Question: I am trying to Compare 2 Brushes as you can see in the Picture. I have no Idea why its failing...

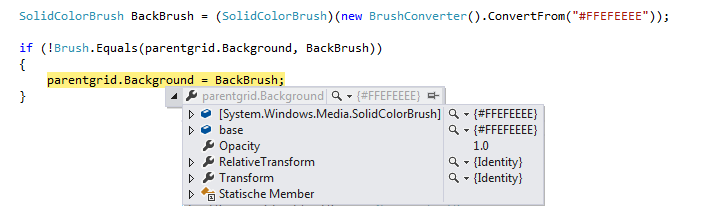
Answer: They won't be equal because it's doing a reference comparison and they are two different references in the heap with the same properties.
If you want to control object comparisons, you should implement the 'IEqualtable' interface. You can then say how the objects must be compared. In this case however, since 'SolidColorBrush' is a .NET class, we cannot implement 'IEquatable'. There are different options
1) Use an extension method on the 'SolidColorBrush' which compares a brush instance with another. Not a very good solution in this case though.
2) The best bet would proably be to use 'IEqualityComparer' interface. You create a seperate class implementing 'IEqualityComparer', which will define how to compare 2 different objects. For instance in your example, you may want to compare the SolidColorBrush on Color and Opacity:
'''
public class SolidColorBrushComparer : IEqualityComparer<SolidColorBrush>
{
public bool Equals(SolidColorBrush x, SolidColorBrush y)
{
return x.Color == y.Color &&
x.Opacity == y.Opacity;
}
public int GetHashCode(SolidColorBrush obj)
{
return new { C = obj.Color, O = obj.Opacity }.GetHashCode();
}
}
'''
And then to compare you simply do the following:
'''
SolidColorBrush otherBrush = (SolidColorBrush)(new BrushConverter().ConvertFrom("#FFEFEEEE"));
SolidColorBrush backgroundBrush = (SolidColorBrush)grd.Background;
if(new SolidColorBrushComparer().Equals(backgroundBrush, otherBrush))
{
// They're equal, Yay!
}
'''